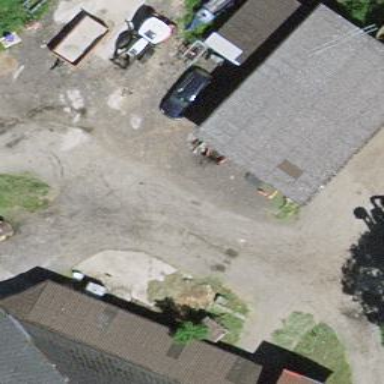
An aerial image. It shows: Shed.